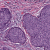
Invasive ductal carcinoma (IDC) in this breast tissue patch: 0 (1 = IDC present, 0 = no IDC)